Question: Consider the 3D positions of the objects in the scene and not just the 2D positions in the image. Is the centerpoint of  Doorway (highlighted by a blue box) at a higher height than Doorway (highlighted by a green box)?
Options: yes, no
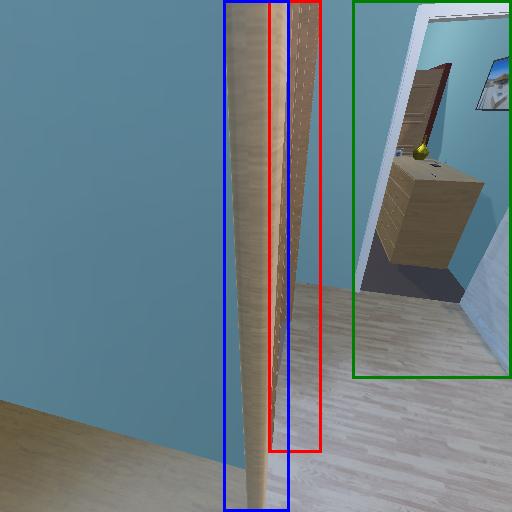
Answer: yes